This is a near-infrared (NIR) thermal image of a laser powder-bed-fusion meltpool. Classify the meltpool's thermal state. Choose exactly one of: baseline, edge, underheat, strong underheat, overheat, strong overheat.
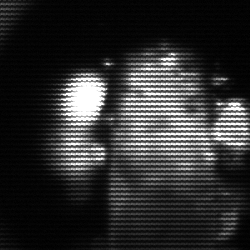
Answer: strong underheat